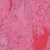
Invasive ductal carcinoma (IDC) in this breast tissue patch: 0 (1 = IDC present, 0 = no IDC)